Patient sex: M
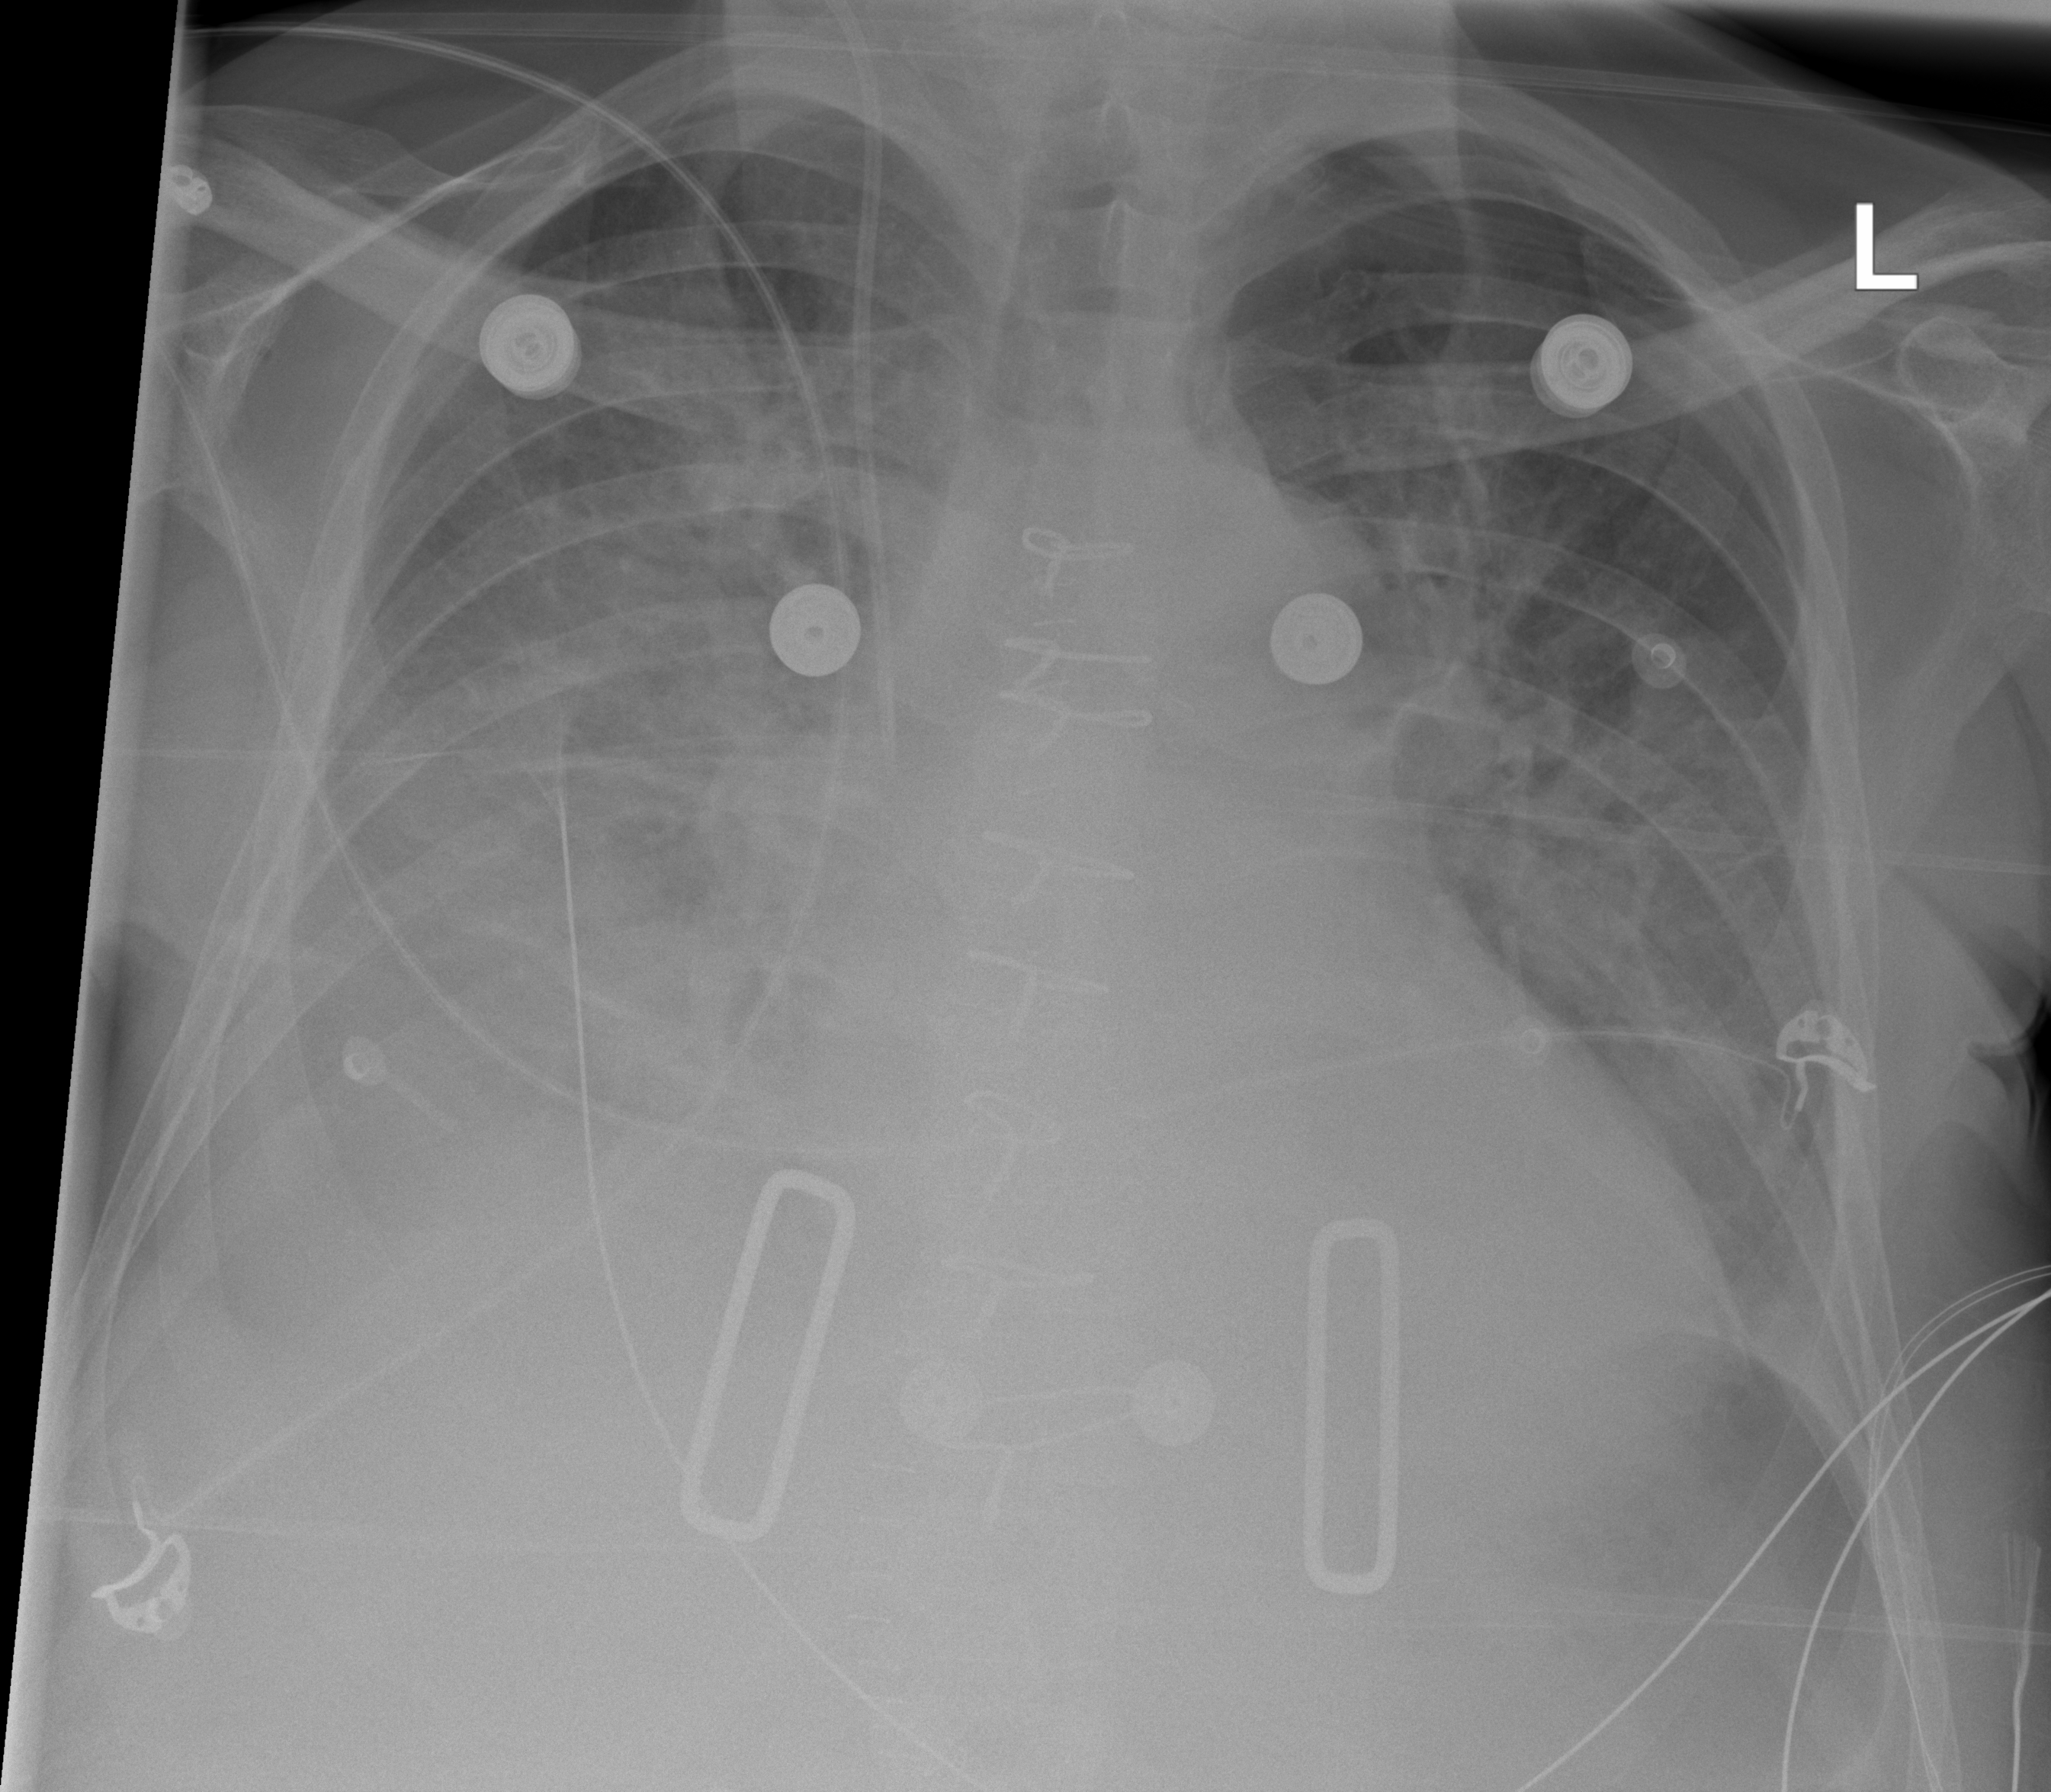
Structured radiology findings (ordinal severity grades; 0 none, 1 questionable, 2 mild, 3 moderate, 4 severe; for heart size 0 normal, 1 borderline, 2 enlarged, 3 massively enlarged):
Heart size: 2
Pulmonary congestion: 2
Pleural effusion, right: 3
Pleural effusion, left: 2
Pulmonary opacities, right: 2
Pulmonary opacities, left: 2
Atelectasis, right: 2
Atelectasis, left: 2